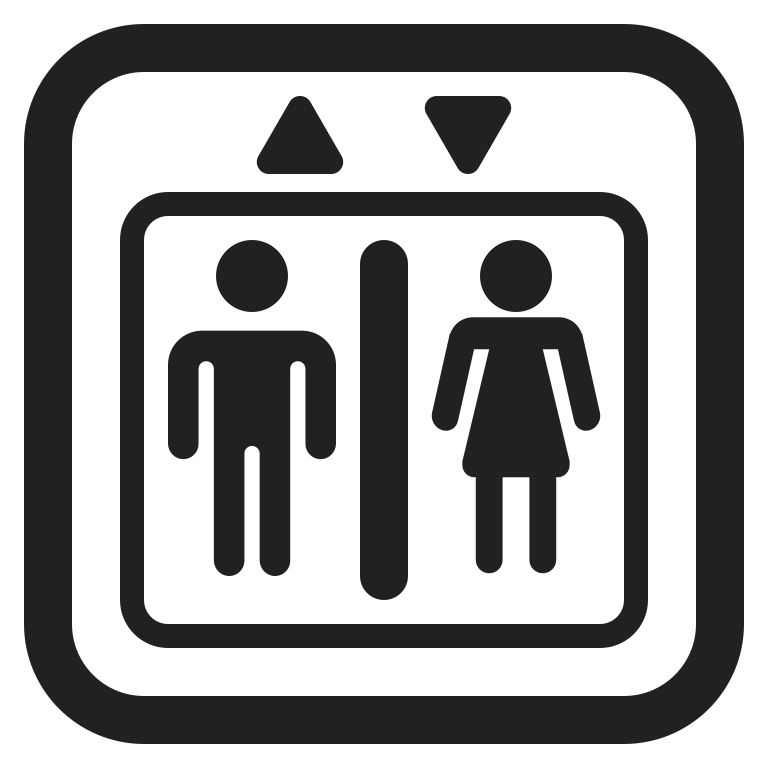
elevator high contrast